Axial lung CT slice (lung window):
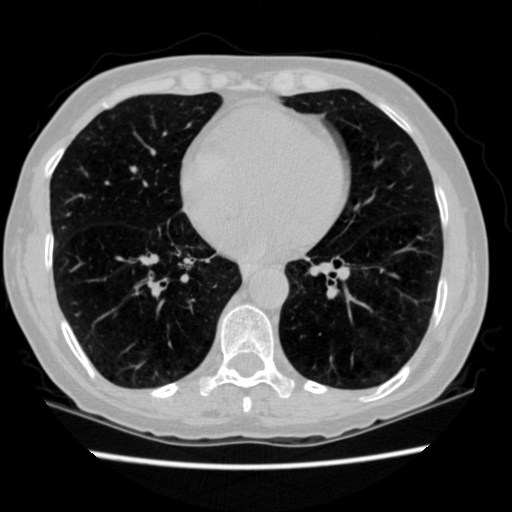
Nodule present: no